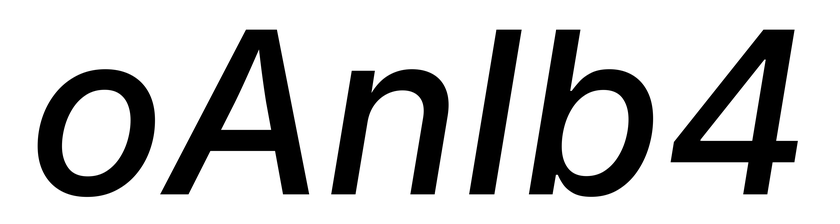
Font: Inter-Italic_Medium_Italic